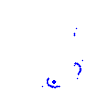
Particle: proton